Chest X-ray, AP view. Patient: 34 years old, sex F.
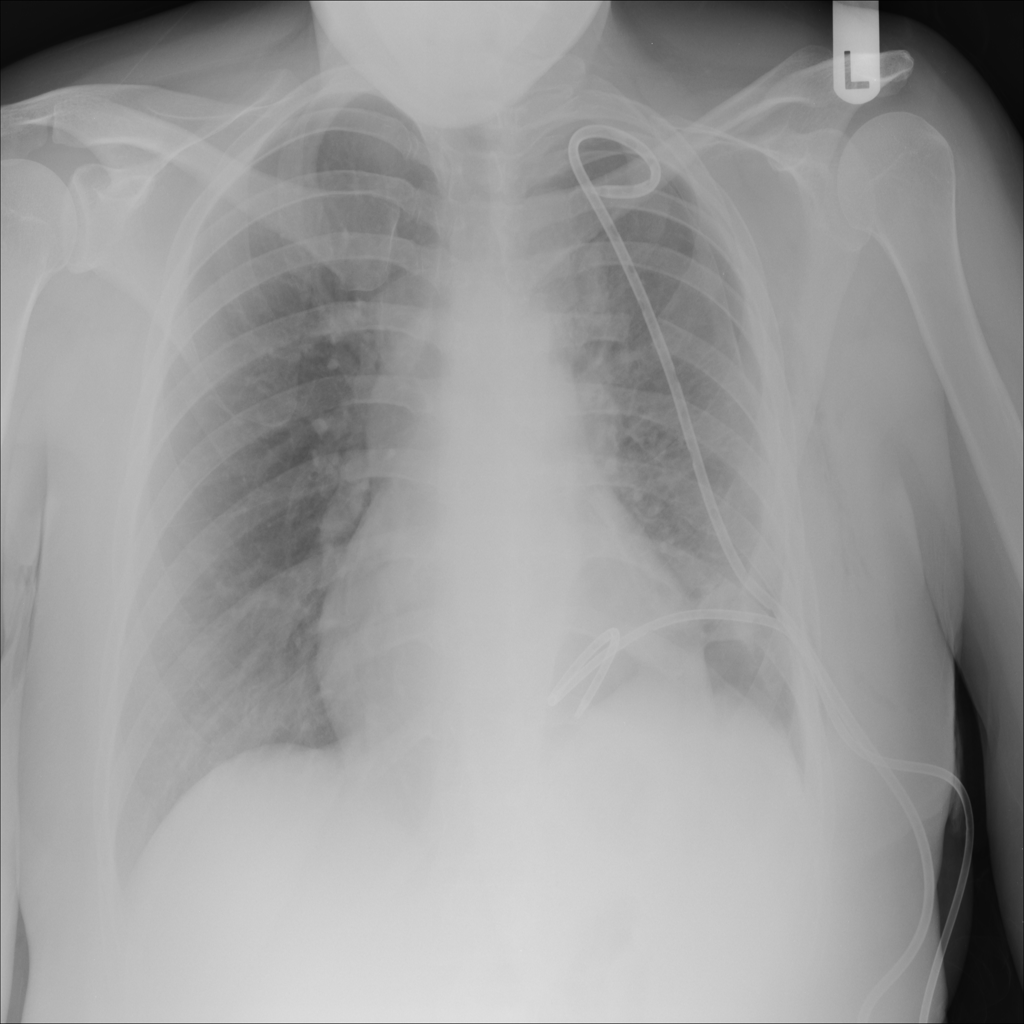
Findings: Pneumothorax